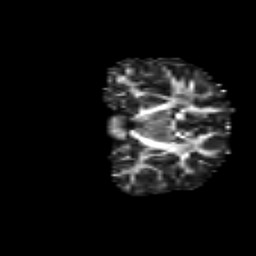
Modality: FA
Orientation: coronal
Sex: male
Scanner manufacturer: siemens
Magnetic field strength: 3 T
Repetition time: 5 s
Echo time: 0.071 s